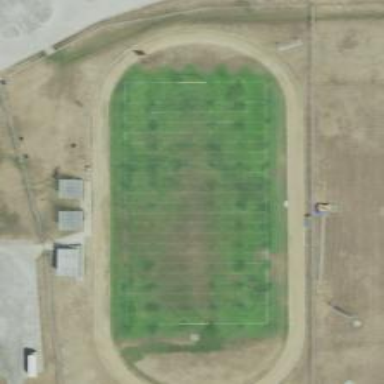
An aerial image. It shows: American football pitch for leisure and sport activities.